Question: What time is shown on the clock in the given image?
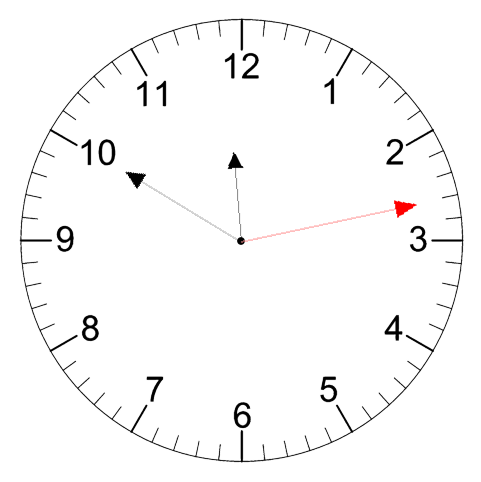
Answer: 11:50:13